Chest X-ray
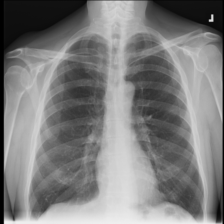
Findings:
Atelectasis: negative
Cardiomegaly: negative
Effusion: negative
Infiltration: negative
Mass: negative
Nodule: negative
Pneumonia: negative
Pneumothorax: negative
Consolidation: negative
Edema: negative
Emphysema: negative
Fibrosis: negative
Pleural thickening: negative
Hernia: negative